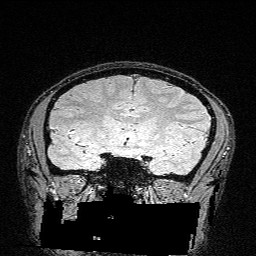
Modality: FLASH
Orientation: sagittal
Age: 26
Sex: male